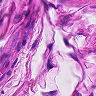
Metastatic tissue present: no